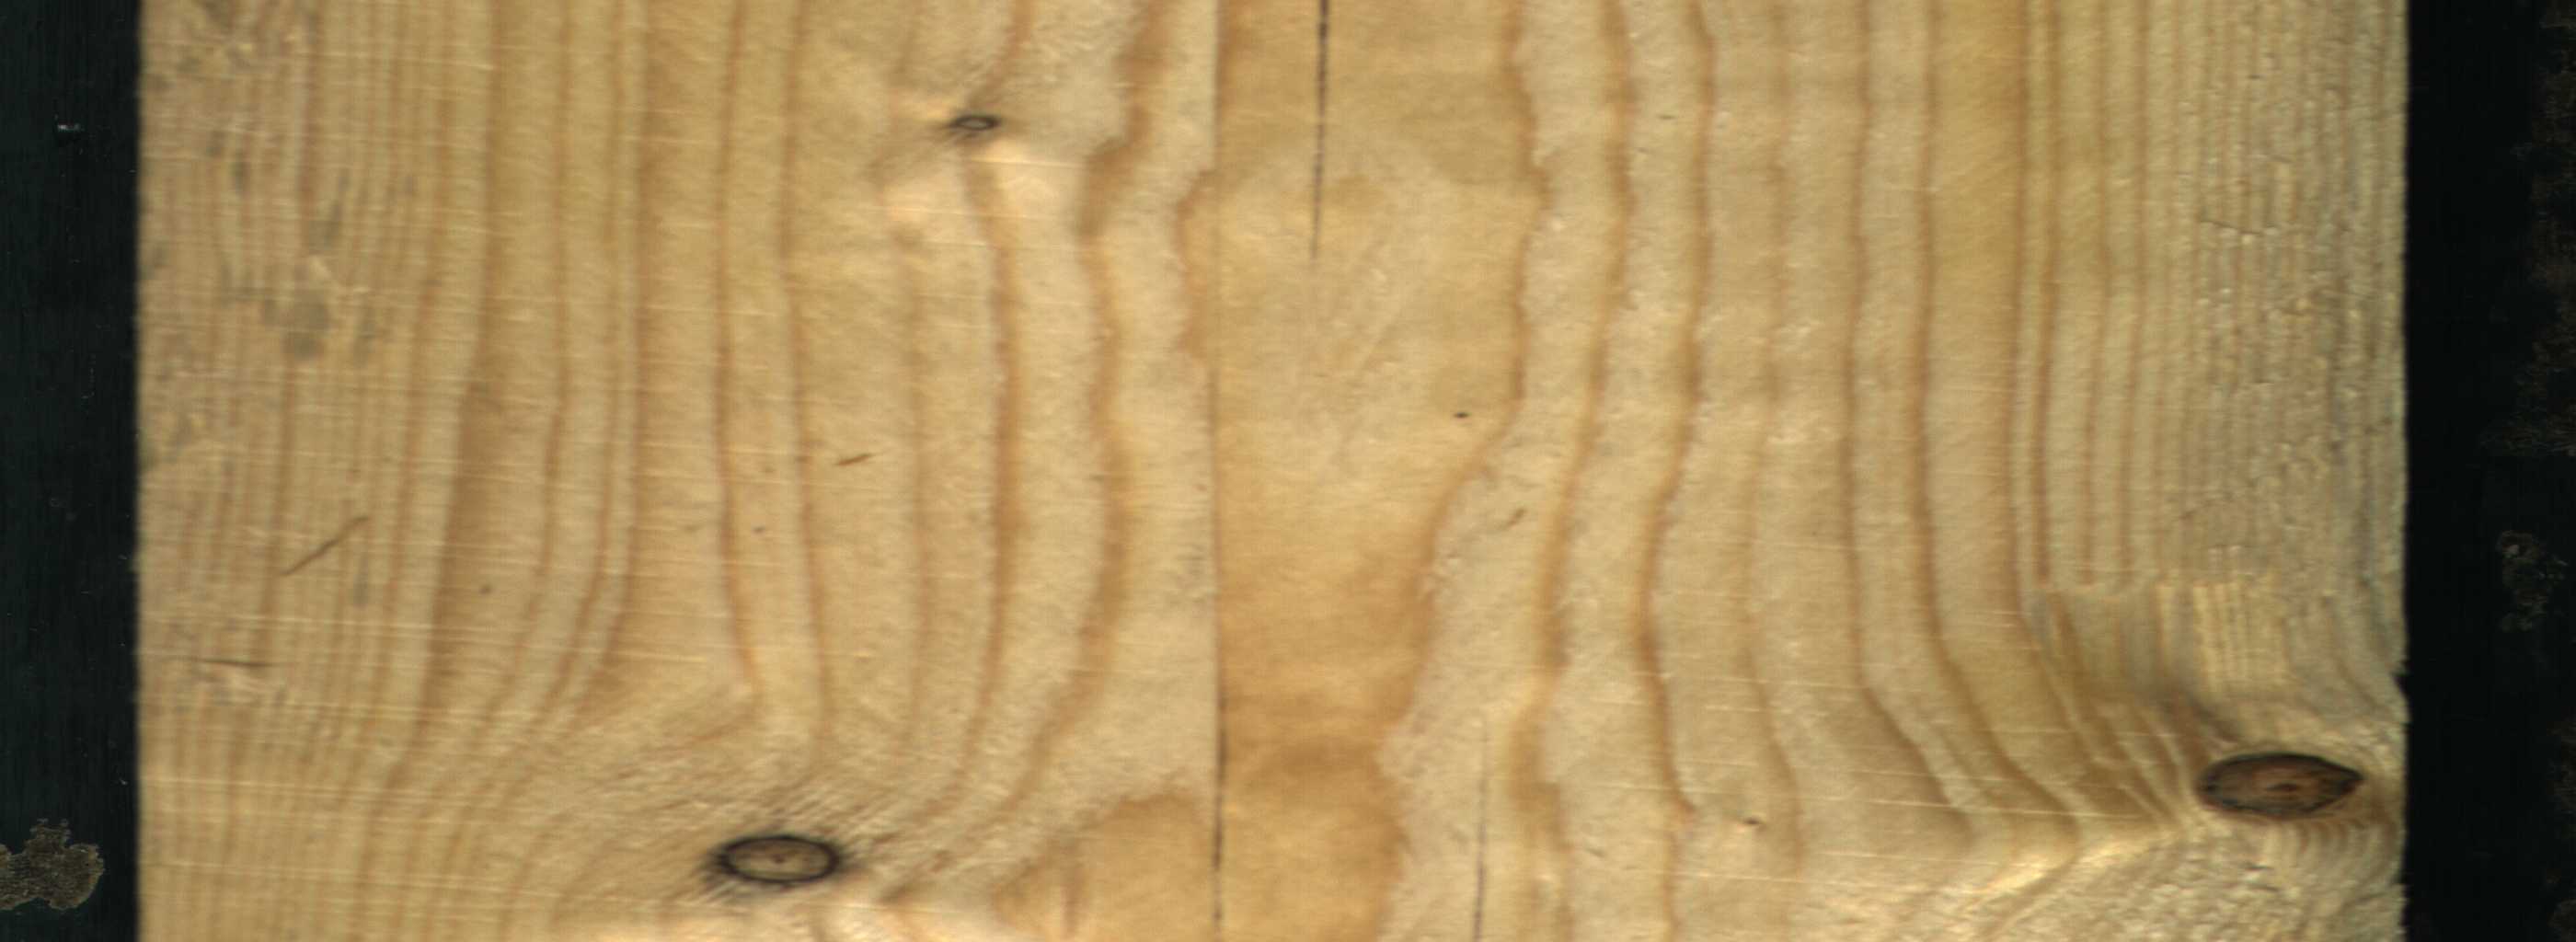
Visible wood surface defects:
Crack
Crack
Crack
Dead_Knot
Dead_Knot
Dead_Knot